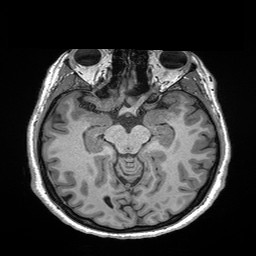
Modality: T1w
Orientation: coronal
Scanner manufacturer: siemens
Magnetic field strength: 3 T
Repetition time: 2.3 s
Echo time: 0.00298 s